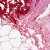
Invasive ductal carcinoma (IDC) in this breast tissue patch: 0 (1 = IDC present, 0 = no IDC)